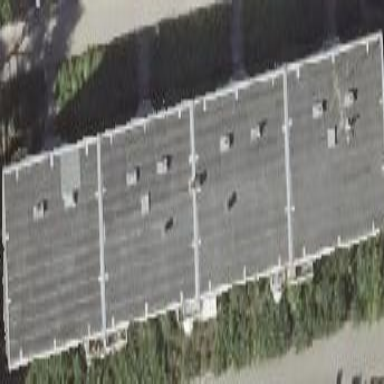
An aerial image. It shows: Apartment building with flat roof.